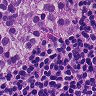
Metastatic tissue present: yes